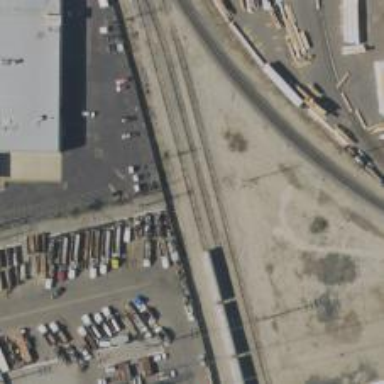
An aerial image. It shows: Railway siding with rails.